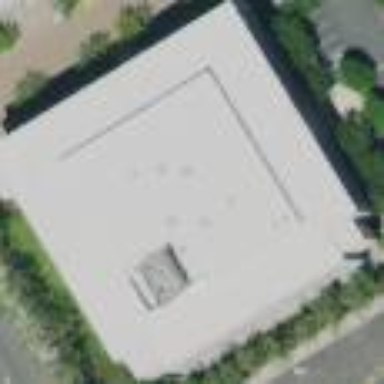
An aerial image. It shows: Building.